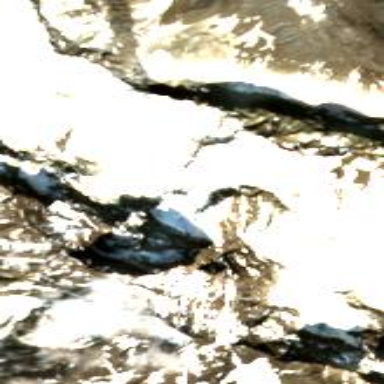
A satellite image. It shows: Stunning view of glacier.